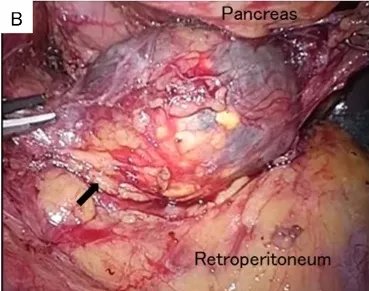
Laparoscopic view. Black arrow indicates the cystic lesion of the left adrenal gland (B). SV, splenic vein; IMV, inferior mesenteric vein.
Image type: medical_photograph (other_medical_photograph)